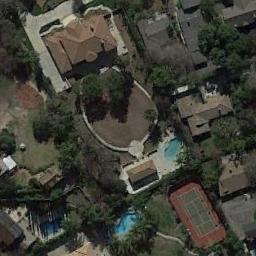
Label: tennis_court